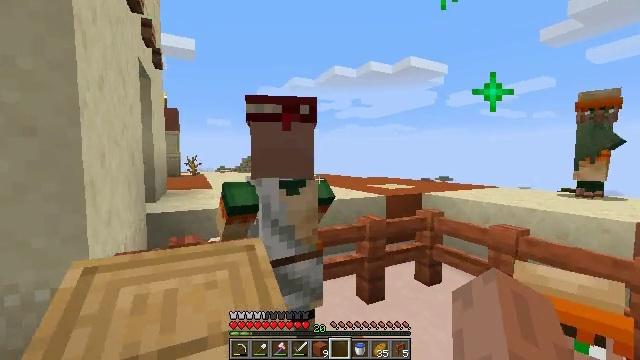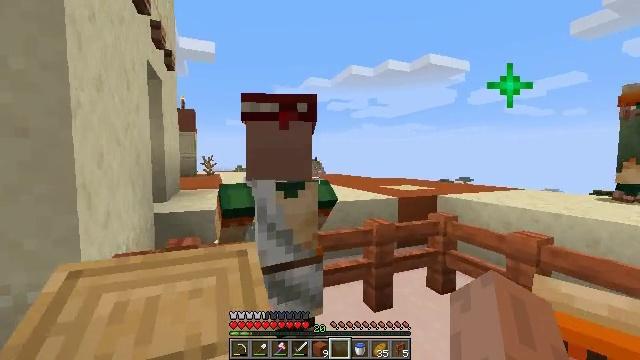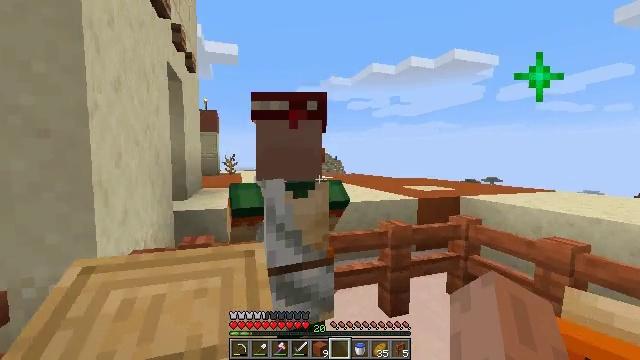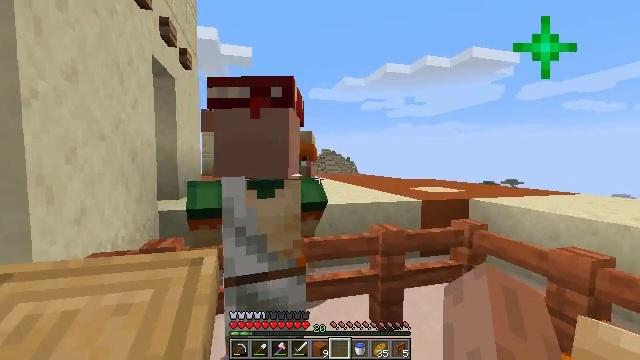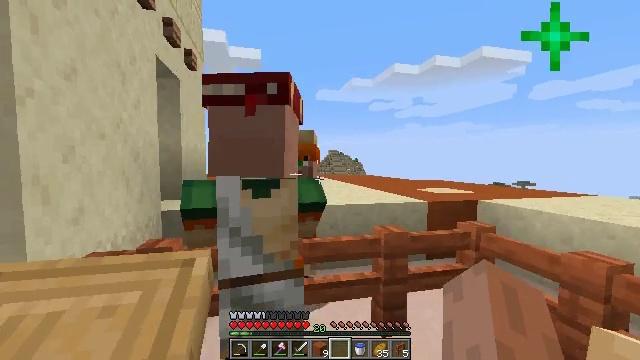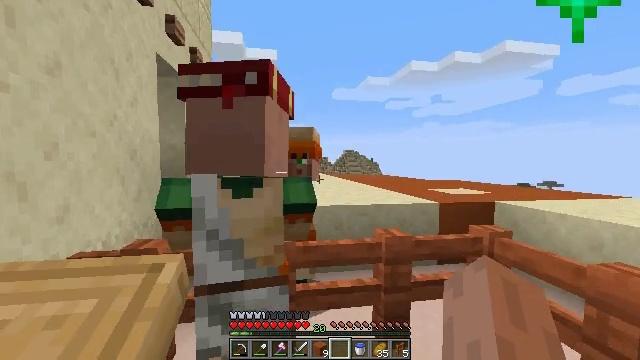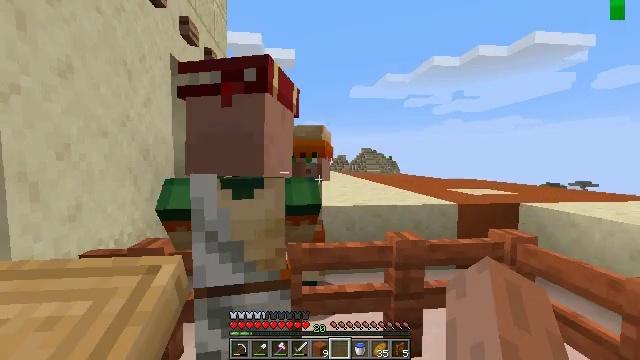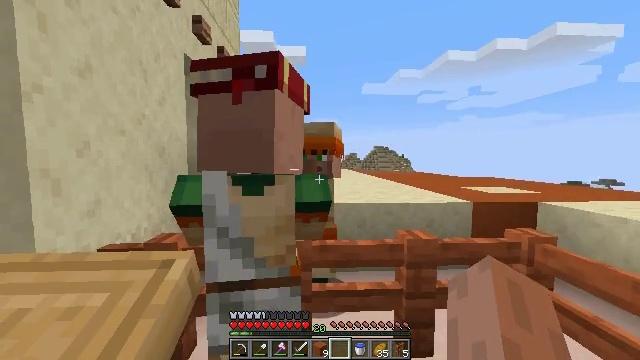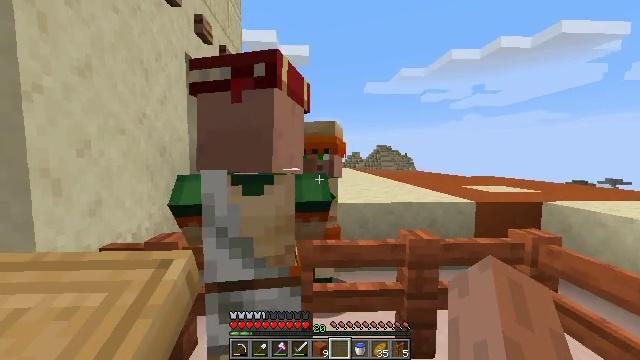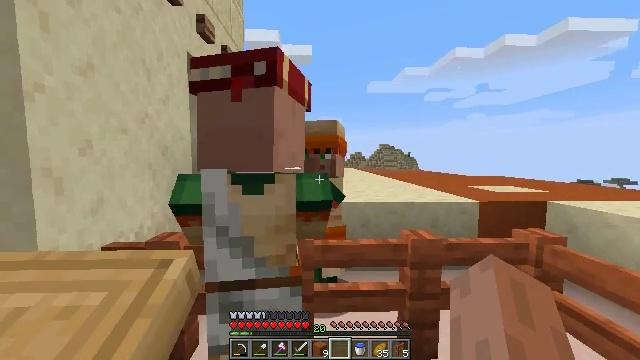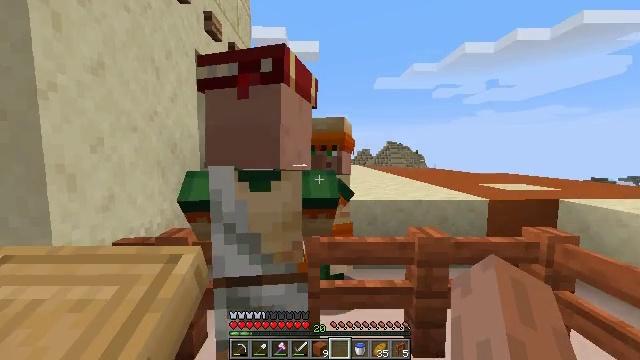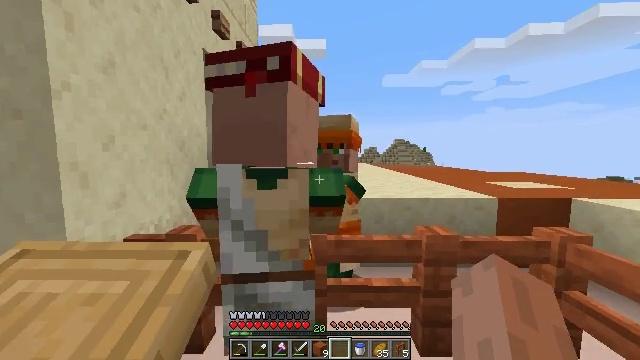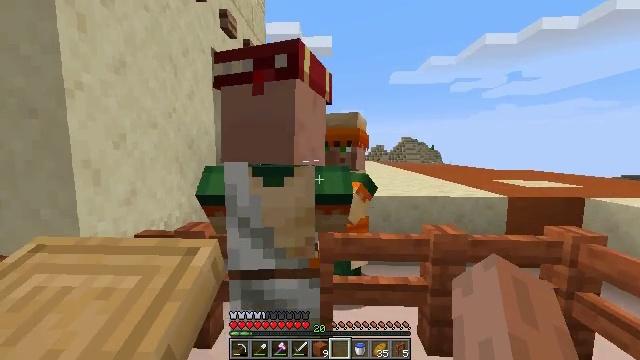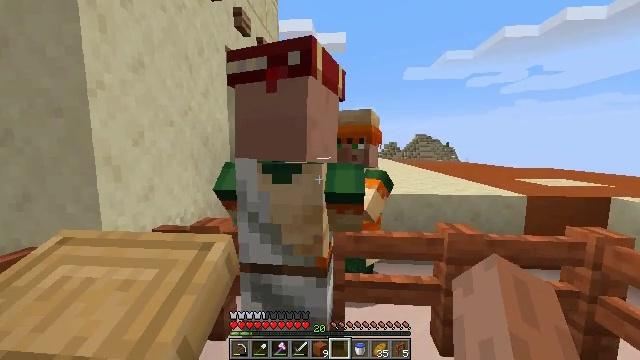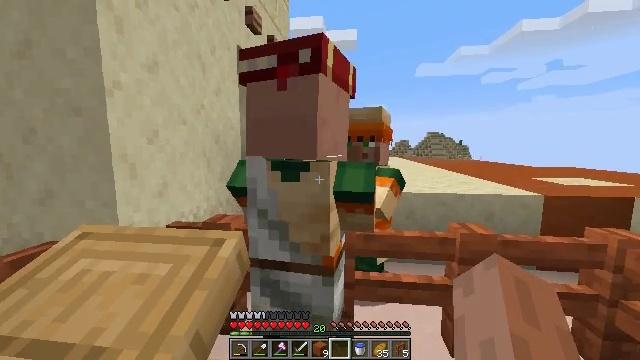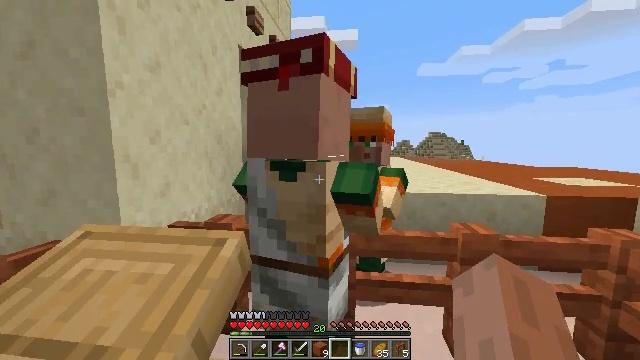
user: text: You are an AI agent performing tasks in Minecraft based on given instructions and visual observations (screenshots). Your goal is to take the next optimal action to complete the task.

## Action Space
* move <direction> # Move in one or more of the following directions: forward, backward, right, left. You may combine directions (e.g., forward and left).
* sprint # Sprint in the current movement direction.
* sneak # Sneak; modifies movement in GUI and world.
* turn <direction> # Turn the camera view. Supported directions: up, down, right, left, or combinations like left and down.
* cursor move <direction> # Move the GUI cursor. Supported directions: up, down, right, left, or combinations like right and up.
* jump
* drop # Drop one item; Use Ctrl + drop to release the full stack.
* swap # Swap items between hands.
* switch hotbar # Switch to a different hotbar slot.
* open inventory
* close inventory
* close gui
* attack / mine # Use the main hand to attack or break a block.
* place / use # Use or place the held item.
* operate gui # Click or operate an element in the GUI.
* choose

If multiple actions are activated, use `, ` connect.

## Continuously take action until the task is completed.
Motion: motion action
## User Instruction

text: Retrieve the lectern from the structure.
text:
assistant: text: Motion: move forward and move right, turn left
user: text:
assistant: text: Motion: move forward and move right, turn left
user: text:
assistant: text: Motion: move forward and move right, turn left
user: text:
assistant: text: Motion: move forward and move right, turn left
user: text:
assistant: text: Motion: turn left
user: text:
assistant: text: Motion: turn left
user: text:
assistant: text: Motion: turn left
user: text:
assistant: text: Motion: no_op
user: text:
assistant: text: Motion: no_op
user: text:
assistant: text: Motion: turn left
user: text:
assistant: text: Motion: turn left
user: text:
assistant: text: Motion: turn left
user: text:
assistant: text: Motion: turn left
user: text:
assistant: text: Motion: turn left
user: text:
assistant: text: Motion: no_op
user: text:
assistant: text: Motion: no_op
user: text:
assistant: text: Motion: no_op
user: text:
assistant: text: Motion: use / place
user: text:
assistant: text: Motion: use / place
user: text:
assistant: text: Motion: use / place
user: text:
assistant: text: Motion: no_op
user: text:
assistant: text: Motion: no_op
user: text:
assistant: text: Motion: open gui
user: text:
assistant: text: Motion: no_op
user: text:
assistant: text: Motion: no_op
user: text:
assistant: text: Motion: no_op
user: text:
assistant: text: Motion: no_op
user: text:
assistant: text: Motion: no_op
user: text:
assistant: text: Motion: no_op
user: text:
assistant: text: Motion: no_op